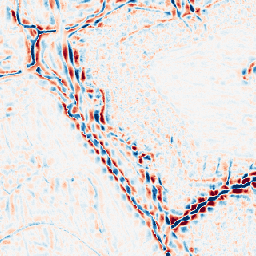
Category: wavelet
Decomposition family: wavelet_biorthogonal
Decomposition parameters: wavelet: bior4.4
level: 3
Upsampling method: nearest
Upsampling parameters: scale: 8
Upsampling scale: 8